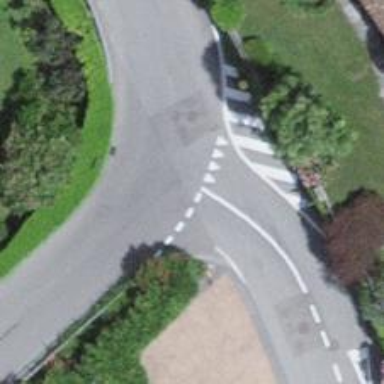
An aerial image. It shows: Road with "give way" sign.